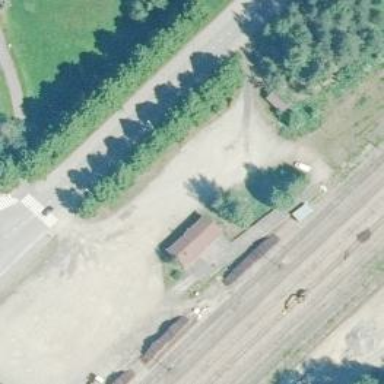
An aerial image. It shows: Railway yard.